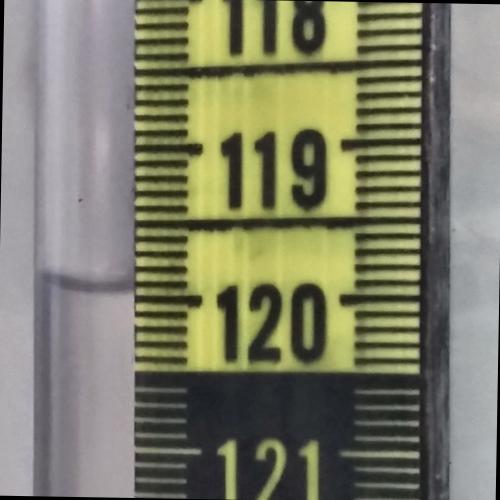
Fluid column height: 119.9 cm